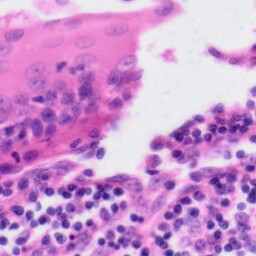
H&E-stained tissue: Tonsil